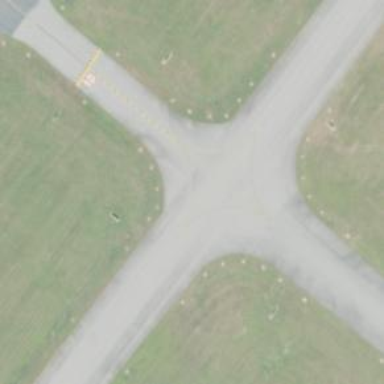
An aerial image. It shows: View of taxiway at the airport.